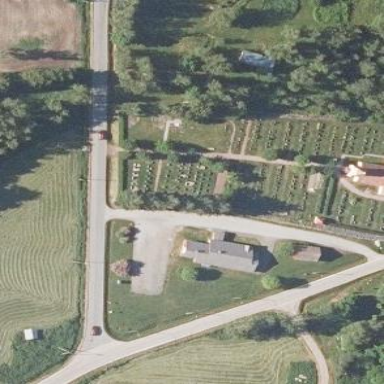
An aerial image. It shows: Cemetery.